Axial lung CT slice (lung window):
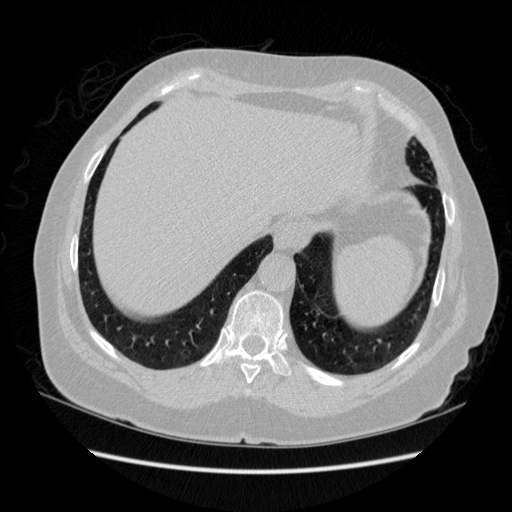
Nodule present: no